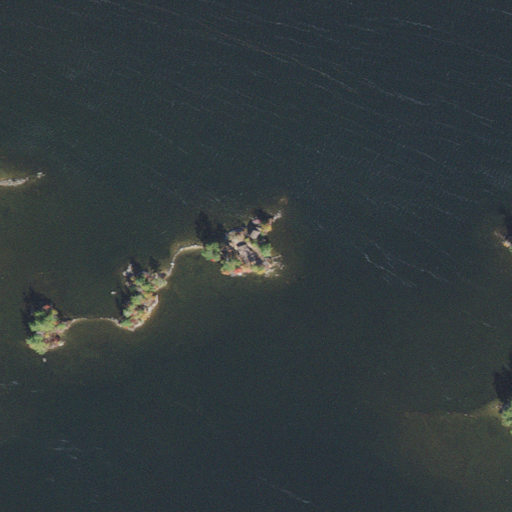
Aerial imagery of island in New Hampshire named Loon Island containing open water, evergreen forest, and mixed forest